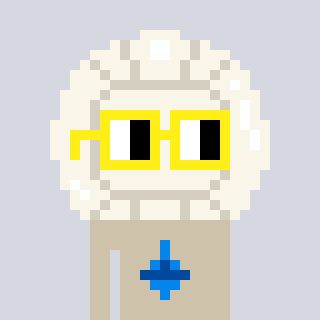
a pixel art character with square yellow glasses, a volleyball-shaped head and a bege-colored body on a cool background